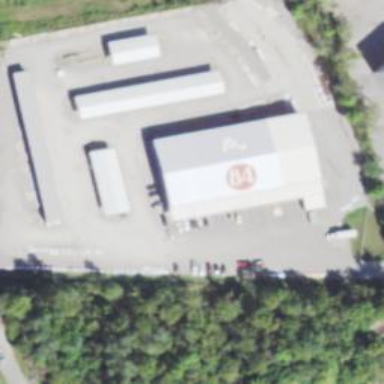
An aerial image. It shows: Trade shop located in industrial warehouse building.